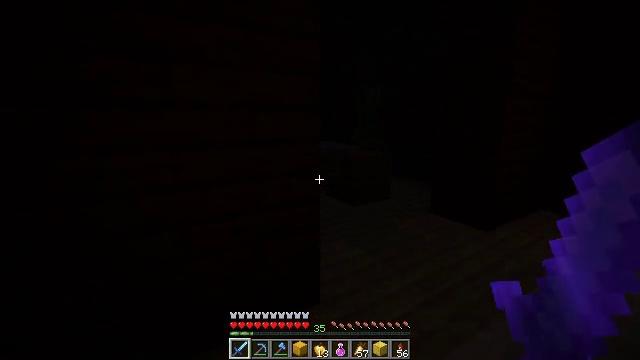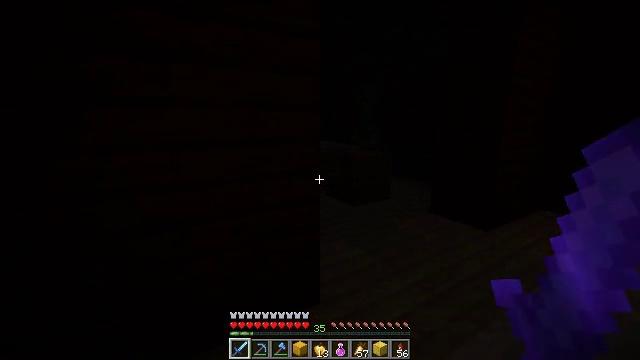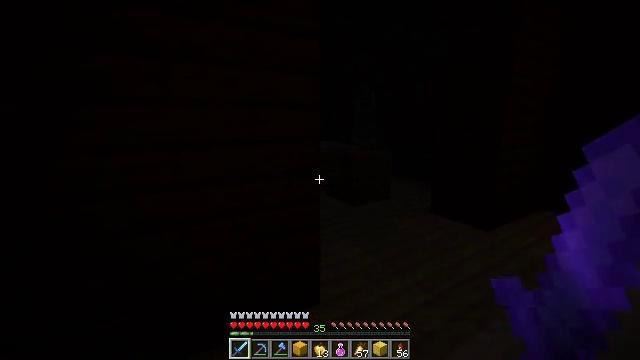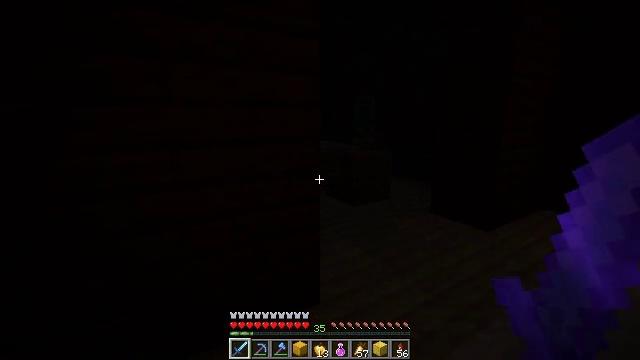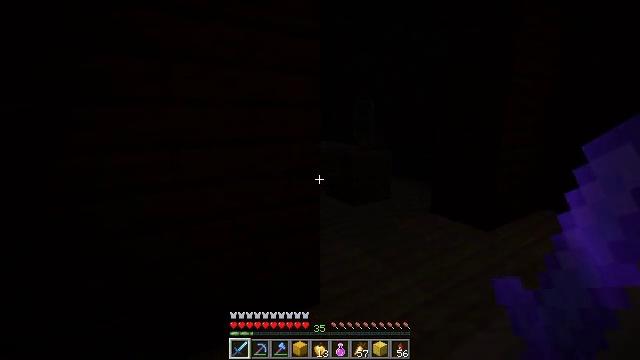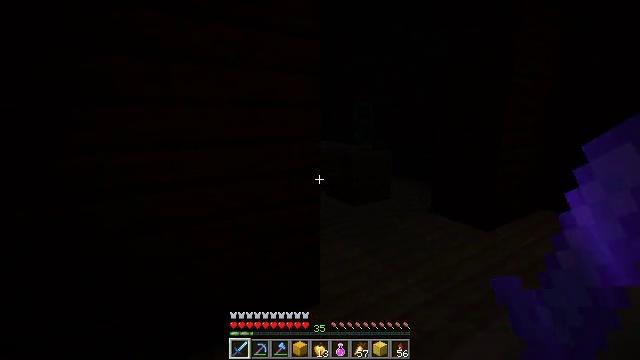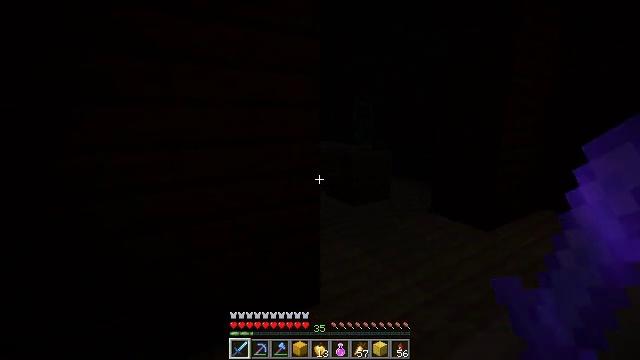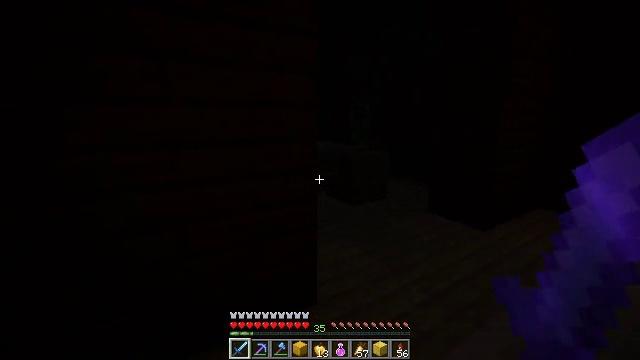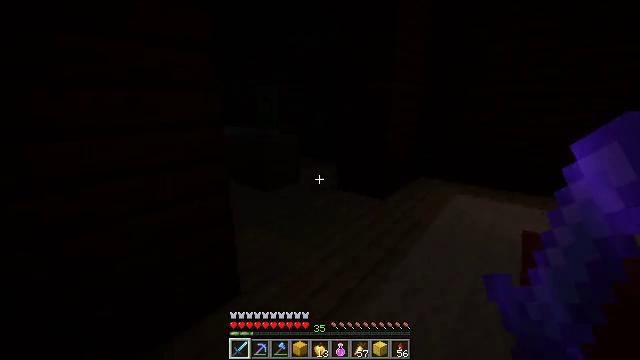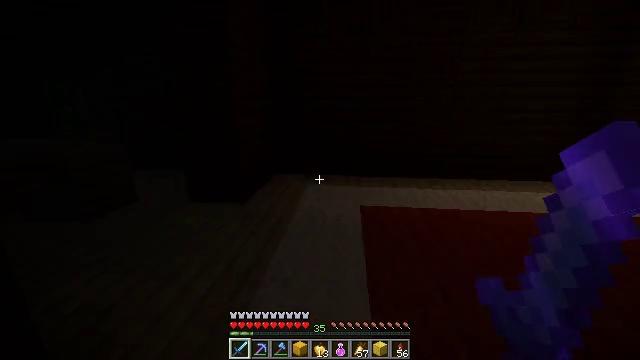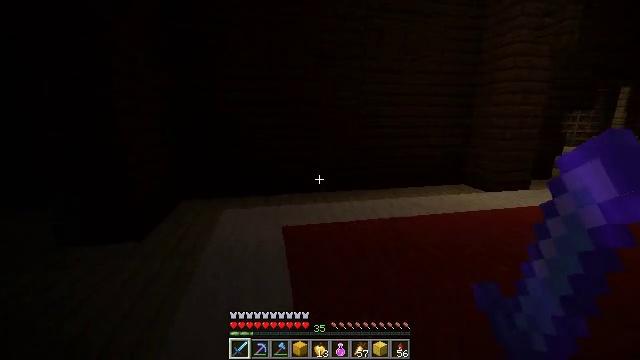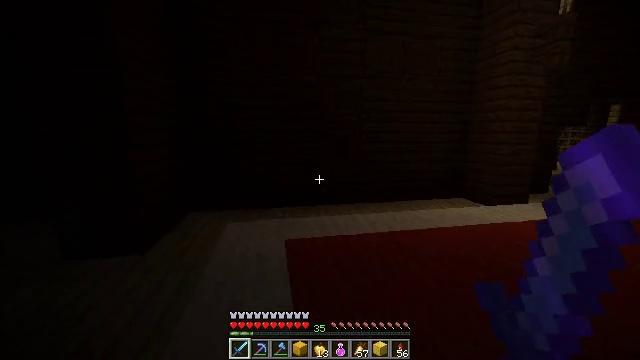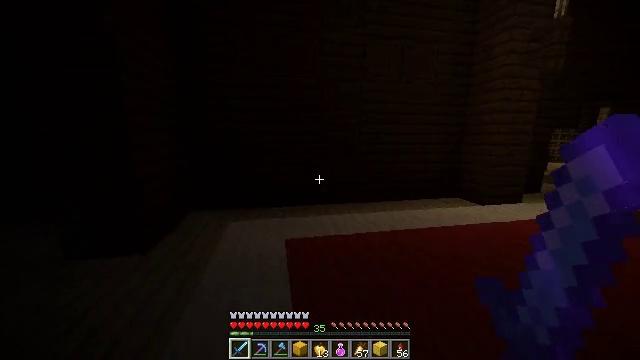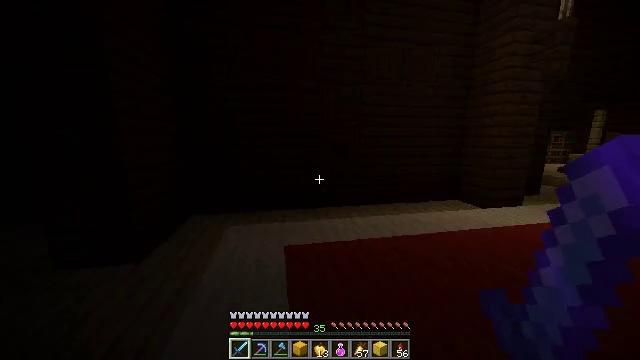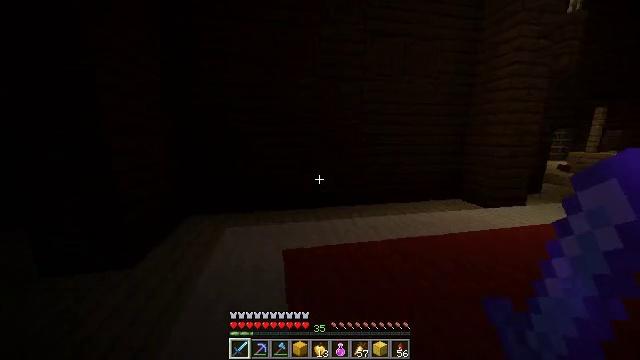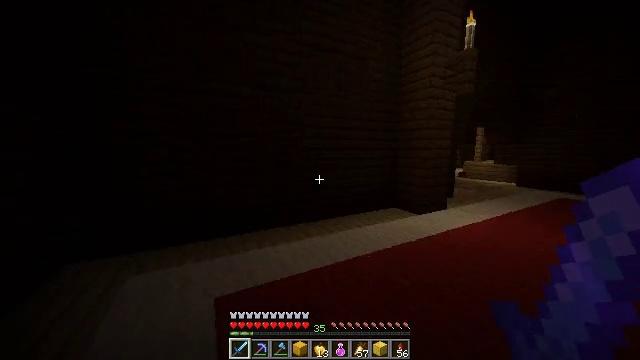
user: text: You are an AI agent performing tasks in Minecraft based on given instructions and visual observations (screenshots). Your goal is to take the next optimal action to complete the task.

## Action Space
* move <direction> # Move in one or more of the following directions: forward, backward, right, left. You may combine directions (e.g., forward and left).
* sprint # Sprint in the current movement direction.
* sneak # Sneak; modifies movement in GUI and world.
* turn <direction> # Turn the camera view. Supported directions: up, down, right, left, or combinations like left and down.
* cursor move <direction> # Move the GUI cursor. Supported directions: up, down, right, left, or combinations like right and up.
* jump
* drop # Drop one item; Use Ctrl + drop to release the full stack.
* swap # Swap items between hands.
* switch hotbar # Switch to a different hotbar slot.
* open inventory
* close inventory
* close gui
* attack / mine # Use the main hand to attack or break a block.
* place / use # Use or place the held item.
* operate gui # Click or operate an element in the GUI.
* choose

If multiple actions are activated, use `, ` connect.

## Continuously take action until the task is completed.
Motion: motion action
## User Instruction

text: Retrieve the torch.
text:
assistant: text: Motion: no_op
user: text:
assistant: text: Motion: no_op
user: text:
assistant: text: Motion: no_op
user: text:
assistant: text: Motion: no_op
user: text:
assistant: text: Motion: no_op
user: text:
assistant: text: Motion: no_op
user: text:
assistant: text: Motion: no_op
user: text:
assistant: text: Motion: turn right and down
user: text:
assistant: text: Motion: move forward, turn right
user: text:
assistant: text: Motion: move forward, sprint, turn right and up
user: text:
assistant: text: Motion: move forward, sprint, turn up
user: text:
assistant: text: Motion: move forward, sprint
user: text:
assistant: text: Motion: move forward, sprint
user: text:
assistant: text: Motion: move forward, sprint
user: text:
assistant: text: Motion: move forward, sprint, turn right and up
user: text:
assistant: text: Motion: move forward, sprint, turn right and up
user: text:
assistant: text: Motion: move forward and move right, sprint, turn right and up
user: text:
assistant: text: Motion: move forward and move right, sprint, turn right and up
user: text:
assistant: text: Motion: move forward and move right, sprint
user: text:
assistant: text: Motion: move forward and move right, sprint
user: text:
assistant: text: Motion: move forward, sprint
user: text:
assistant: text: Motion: move forward, sprint, turn up
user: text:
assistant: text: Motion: move forward, sprint, turn up
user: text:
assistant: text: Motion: move forward, sprint, turn up
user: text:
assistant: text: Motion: move forward, sprint, turn up
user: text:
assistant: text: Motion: move forward, sprint, turn up
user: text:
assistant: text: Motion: move forward, sprint, turn up, jump
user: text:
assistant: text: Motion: move forward, sprint, turn up, jump
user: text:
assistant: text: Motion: move forward, jump
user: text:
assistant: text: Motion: move forward, turn up, jump